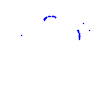
Particle: kaon